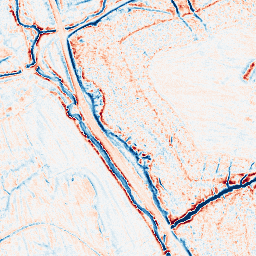
Category: edge_preserving
Decomposition family: anisotropic_diffusion
Decomposition parameters: iterations: 10
kappa: 100
gamma: 0.2
Upsampling method: quintic
Upsampling parameters: scale: 4
Upsampling scale: 4